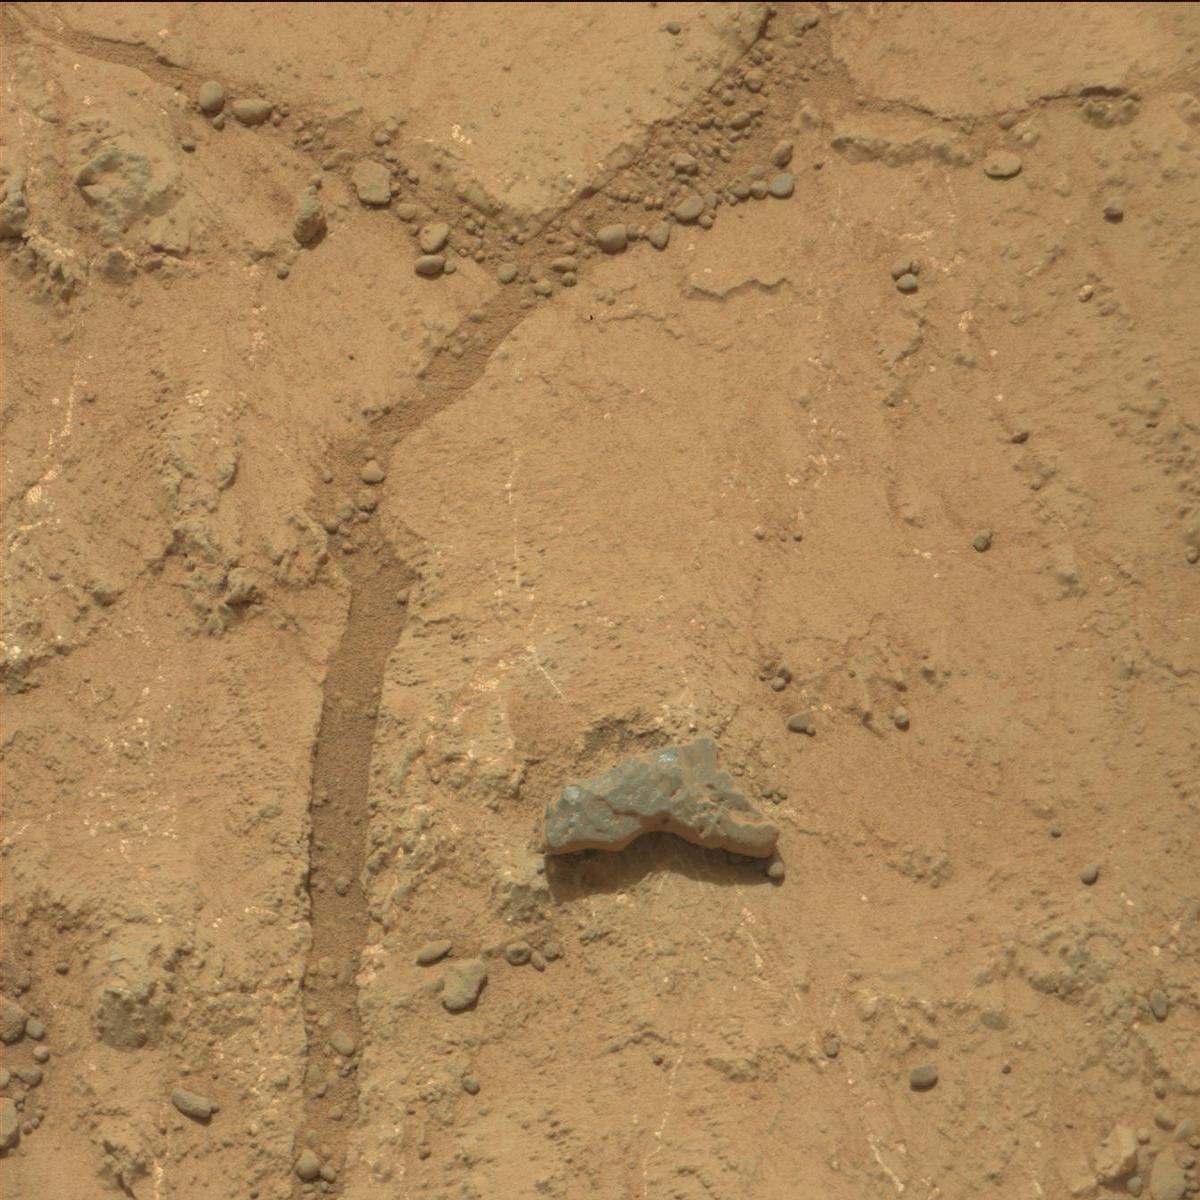
Terrain classes present: Bedrock, Rock, Sand / Soil